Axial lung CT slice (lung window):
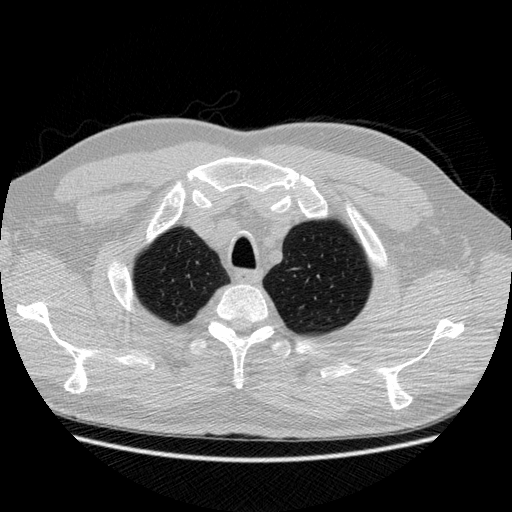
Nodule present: no